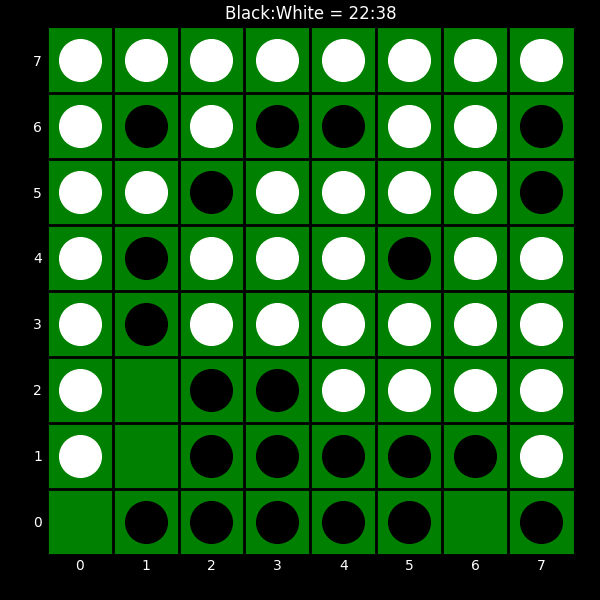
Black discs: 22
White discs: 38